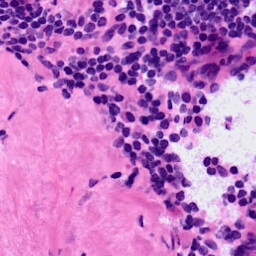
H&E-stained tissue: LymphNode